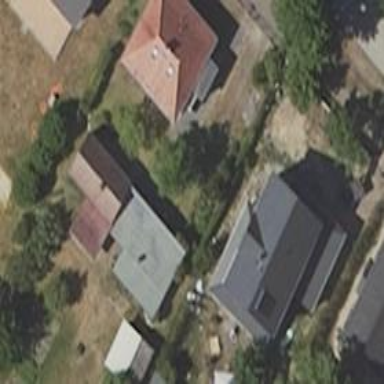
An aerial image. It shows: Detached building with hipped roof shape.